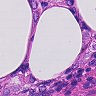
Metastatic tissue present: yes